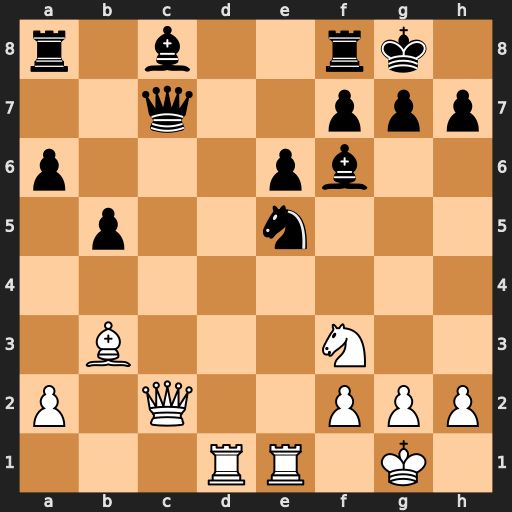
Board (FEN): r1b2rk1/2q2ppp/p3pb2/1p2n3/8/1B3N2/P1Q2PPP/3RR1K1
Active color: w
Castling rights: -
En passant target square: -
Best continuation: Qxc7 Nxf3+ gxf3